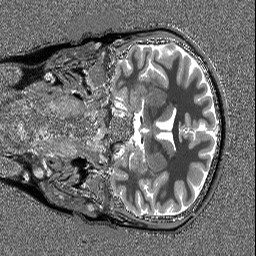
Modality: T1map
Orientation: coronal
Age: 24
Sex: female
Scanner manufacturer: siemens
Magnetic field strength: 3 T
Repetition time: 5 s
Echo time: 0.00298 s